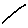
Label: line